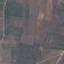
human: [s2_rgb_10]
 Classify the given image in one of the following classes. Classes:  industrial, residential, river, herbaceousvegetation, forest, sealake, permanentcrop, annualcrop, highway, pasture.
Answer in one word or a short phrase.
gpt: PermanentCrop